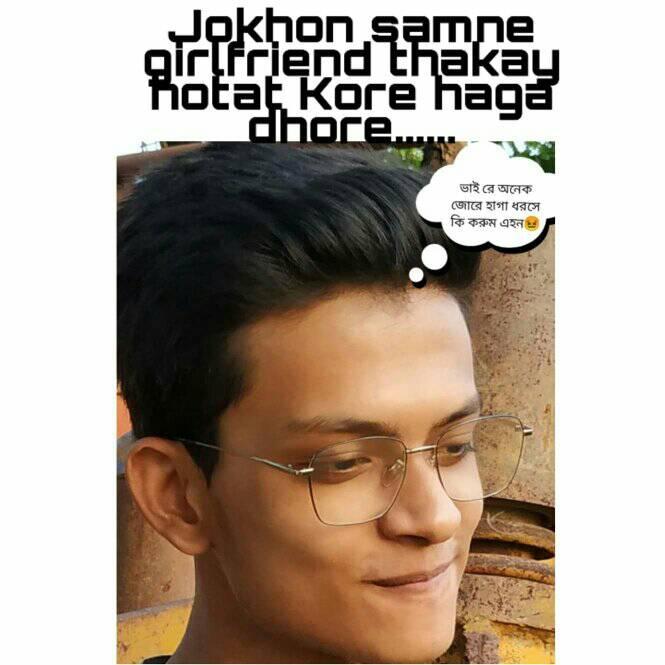
Caption: Jokhon samne girlfriend thakay hotat kore haga dhore   ভাই রে অনেক জোরে হাগা ধরসে কি করুম এহন
Label: non-hate